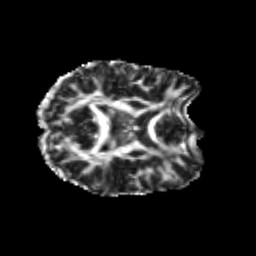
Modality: FA
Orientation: axial
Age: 28
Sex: female
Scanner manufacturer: siemens
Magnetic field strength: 3 T
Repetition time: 3.5 s
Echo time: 0.104 s